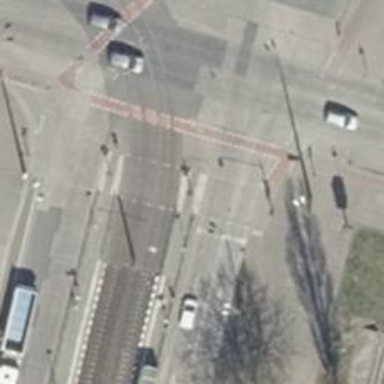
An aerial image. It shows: Traffic island located on footway.